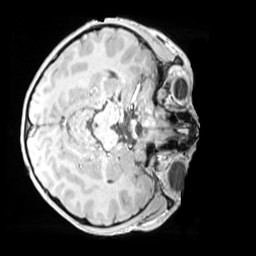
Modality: MP2RAGE
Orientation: axial
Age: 9
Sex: male
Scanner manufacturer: siemens
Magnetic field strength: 3 T
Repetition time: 4 s
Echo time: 0.00303 s